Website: walmart
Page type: customer-info-address
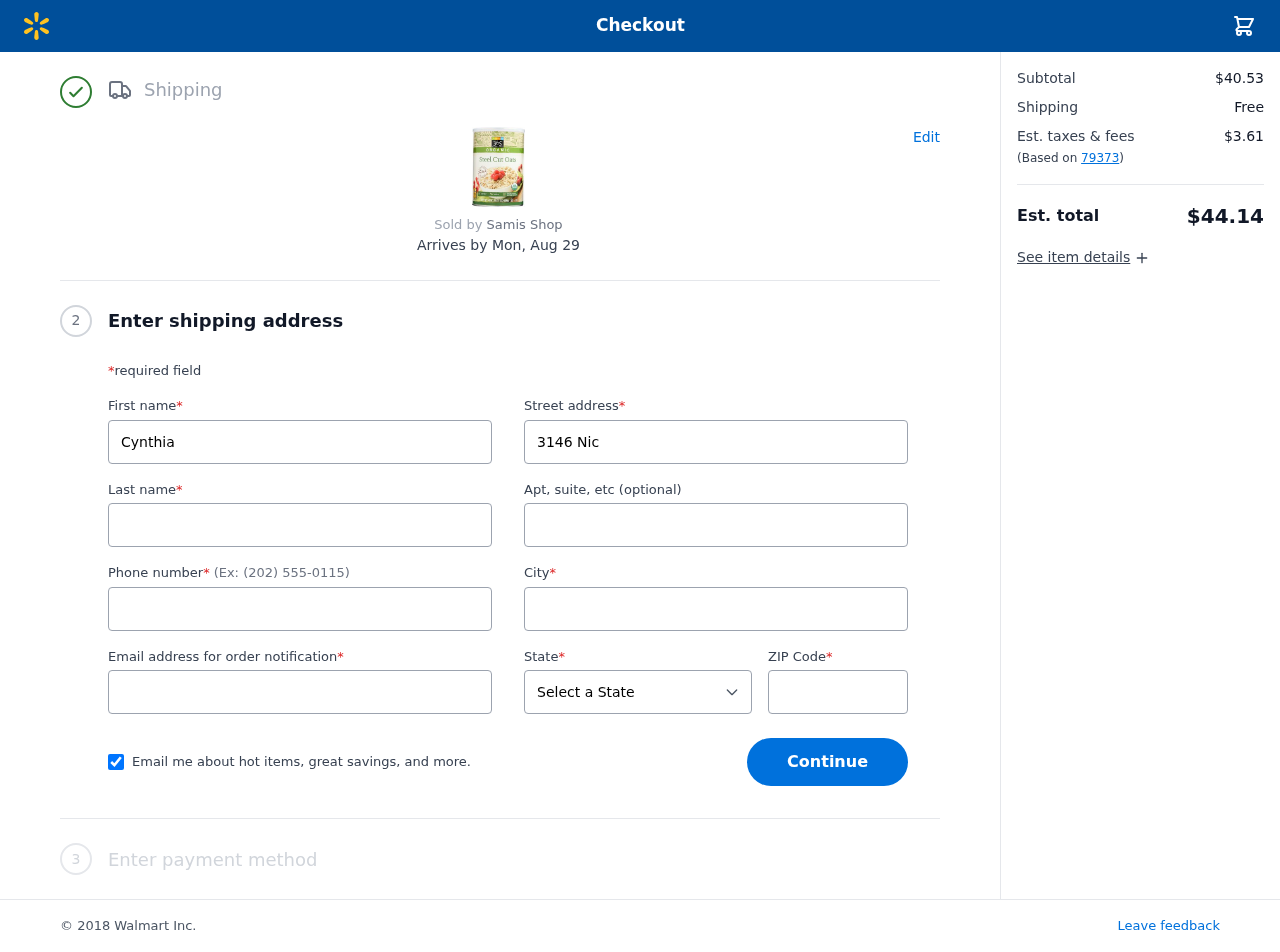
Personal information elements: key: PII_CITY
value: South Jonathanview
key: PII_EMAIL
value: cynthia_ross@gmail.com
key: PII_FIRSTNAME
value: Cynthia
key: PII_LASTNAME
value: Ross
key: PII_PHONE
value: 2446128564
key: PII_POSTCODE
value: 79373
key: PII_STATE
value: South Carolina
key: PII_STREET
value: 3146 Nicole Way
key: PII_STREET2
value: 644 Sabrina Key Suite 537
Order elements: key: ORDER_DELIVERY_DATE
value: Mon, Aug 29
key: ORDER_SUBTOTAL
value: $40.53
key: ORDER_SHIPPING_COST
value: Free
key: ORDER_TAX
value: $3.61
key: ORDER_TOTAL
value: $44.14